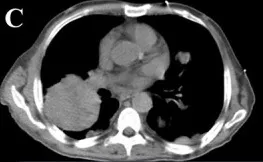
Axial planes , suggesting disease progression. A solid tumor, calcified upper left parasternal lesion with central necrosis, close contact with ipsilateral subclavian artery, without a cleavage plane and a tumor with similar characteristics on the lower right.
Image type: radiology (ct)